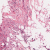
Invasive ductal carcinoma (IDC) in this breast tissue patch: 1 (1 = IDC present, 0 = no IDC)